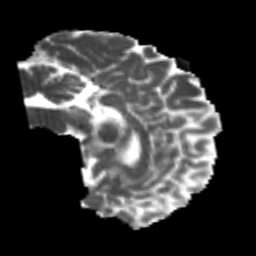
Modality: MD
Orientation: sagittal
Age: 23
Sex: male
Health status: healthy
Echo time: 0.074 s